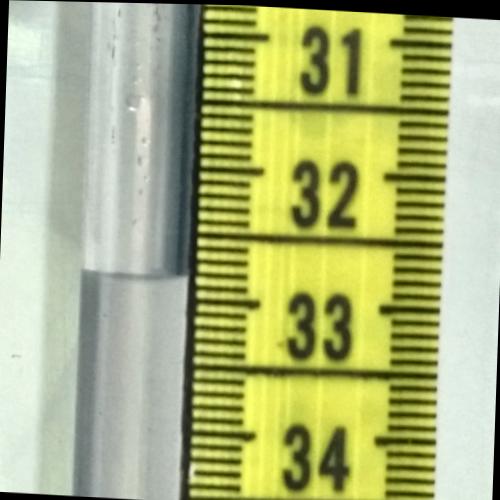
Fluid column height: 32.8 cm